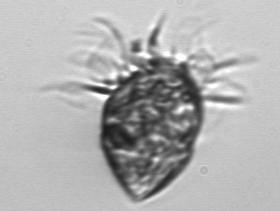
Label: Strombidium_morphotype1